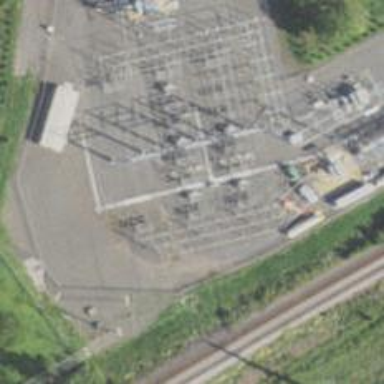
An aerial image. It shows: Switch used for power control.